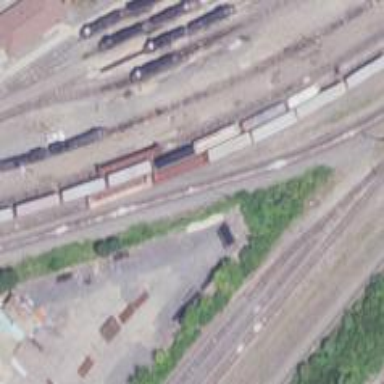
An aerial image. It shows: Railway yard used for servicing trains.